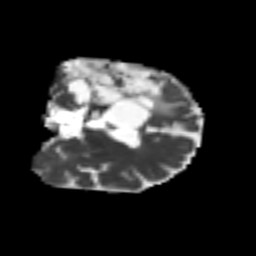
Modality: MD
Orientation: coronal
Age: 48
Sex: male
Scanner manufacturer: siemens
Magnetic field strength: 3 T
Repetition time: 4.999 s
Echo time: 0.07946 s